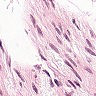
Metastatic tissue present: no